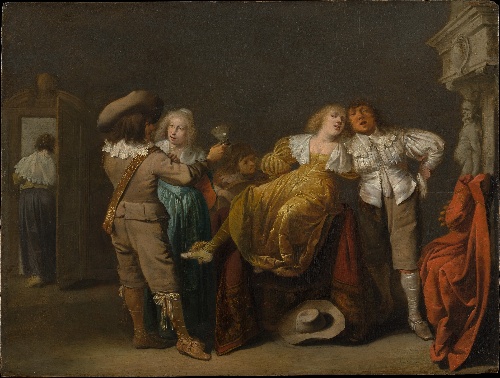
Title: A Party of Merrymakers
Artist: Pieter Jansz. Quast
Artist bio: Dutch, Amsterdam (?) 1605/6–1647 Amsterdam
Date: ca. 1635–38
Object type: Painting
Classification: Paintings
Medium: Oil on wood
Dimensions: 14 3/4 x 19 1/2 in. (37.5 x 49.5 cm)
Department: European Paintings
Credit line: Bequest of Josephine Bieber, in memory of her husband, Siegfried Bieber, 1970
Accession year: 1973
Repository: Metropolitan Museum of Art, New York, NY
Tags: Men|Women|Party|Interiors|Drinking